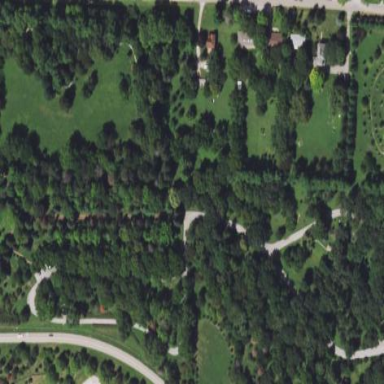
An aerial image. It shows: Park.